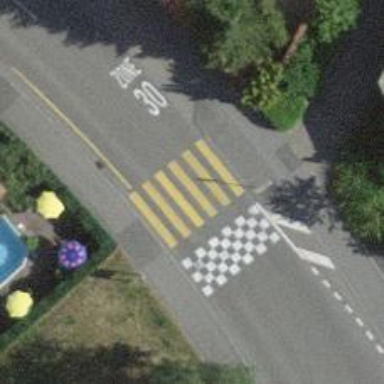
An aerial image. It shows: Pedestrian crossing with zebra markings on the footway.